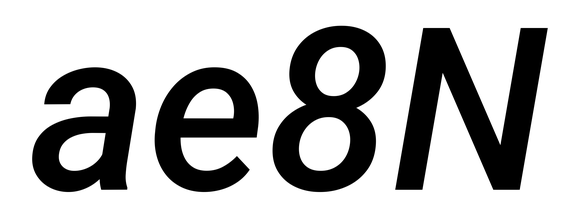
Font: Roboto-Italic_Medium_Italic